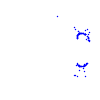
Particle: proton